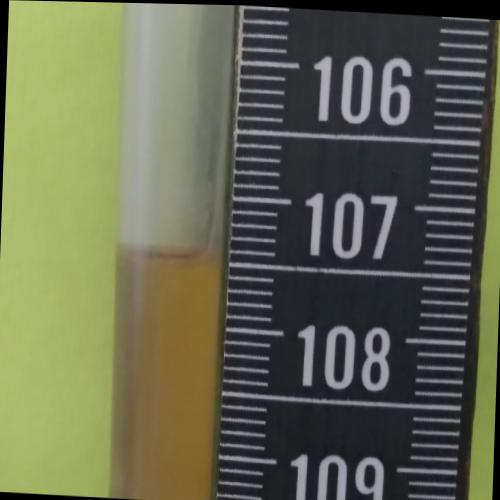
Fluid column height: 107.5 cm